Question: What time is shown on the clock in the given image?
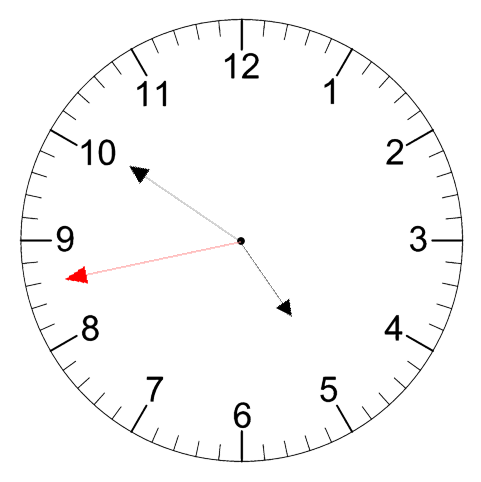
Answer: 04:50:43